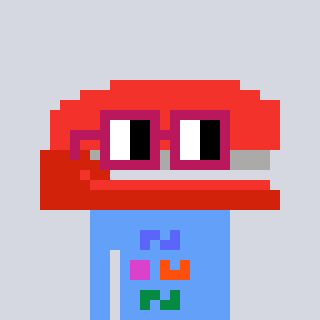
a pixel art character with square dark red glasses, a stapler-shaped head and a blue-colored body on a cool background